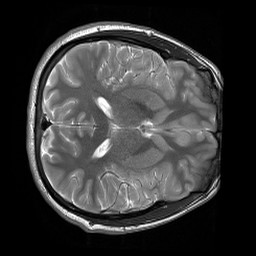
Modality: T2w
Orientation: axial
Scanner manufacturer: siemens
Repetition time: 3.9 s
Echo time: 0.076 s